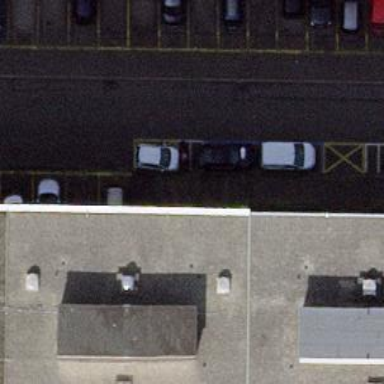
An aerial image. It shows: Asphalt sidewalk.